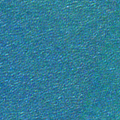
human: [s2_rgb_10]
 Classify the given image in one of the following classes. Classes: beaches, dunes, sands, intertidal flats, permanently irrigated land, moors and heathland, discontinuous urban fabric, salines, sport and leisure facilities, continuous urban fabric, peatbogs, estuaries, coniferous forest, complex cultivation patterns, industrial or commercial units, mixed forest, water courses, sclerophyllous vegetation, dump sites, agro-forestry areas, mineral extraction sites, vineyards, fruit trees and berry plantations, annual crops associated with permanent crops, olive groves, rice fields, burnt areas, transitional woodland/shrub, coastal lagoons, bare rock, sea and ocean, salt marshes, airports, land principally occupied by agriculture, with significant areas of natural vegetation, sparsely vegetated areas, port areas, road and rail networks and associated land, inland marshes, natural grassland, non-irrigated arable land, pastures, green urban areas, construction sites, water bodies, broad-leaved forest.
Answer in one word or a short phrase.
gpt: sea and ocean